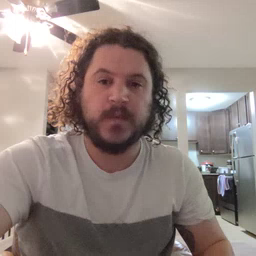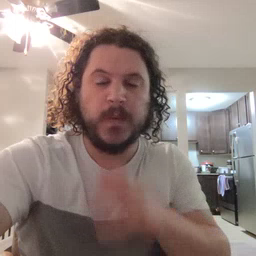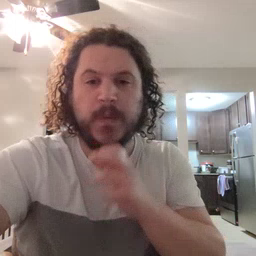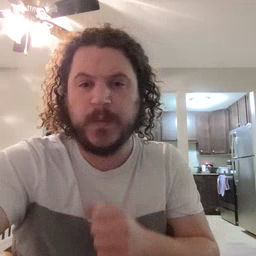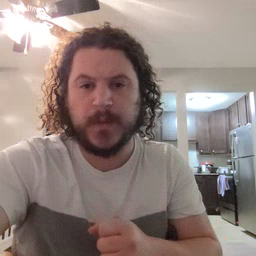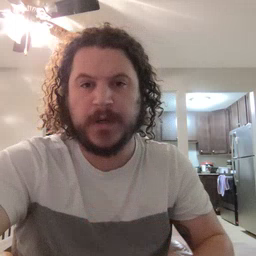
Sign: old